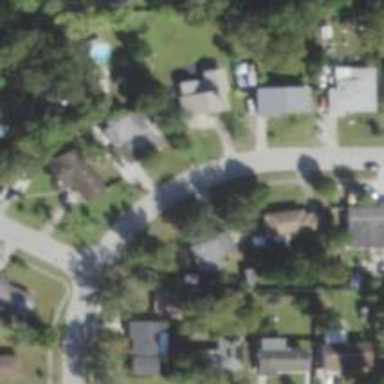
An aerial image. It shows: Residential road with asphalt surface. Sidewalk is present on the left side.